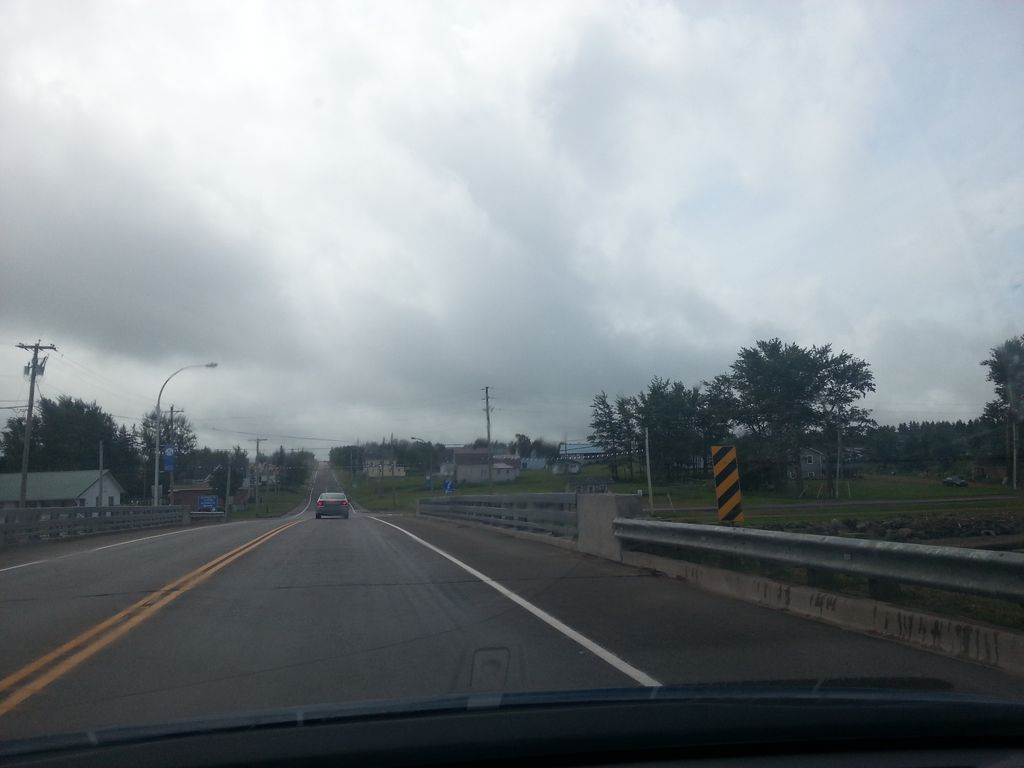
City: charlottetown